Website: lowes
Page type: account-selection
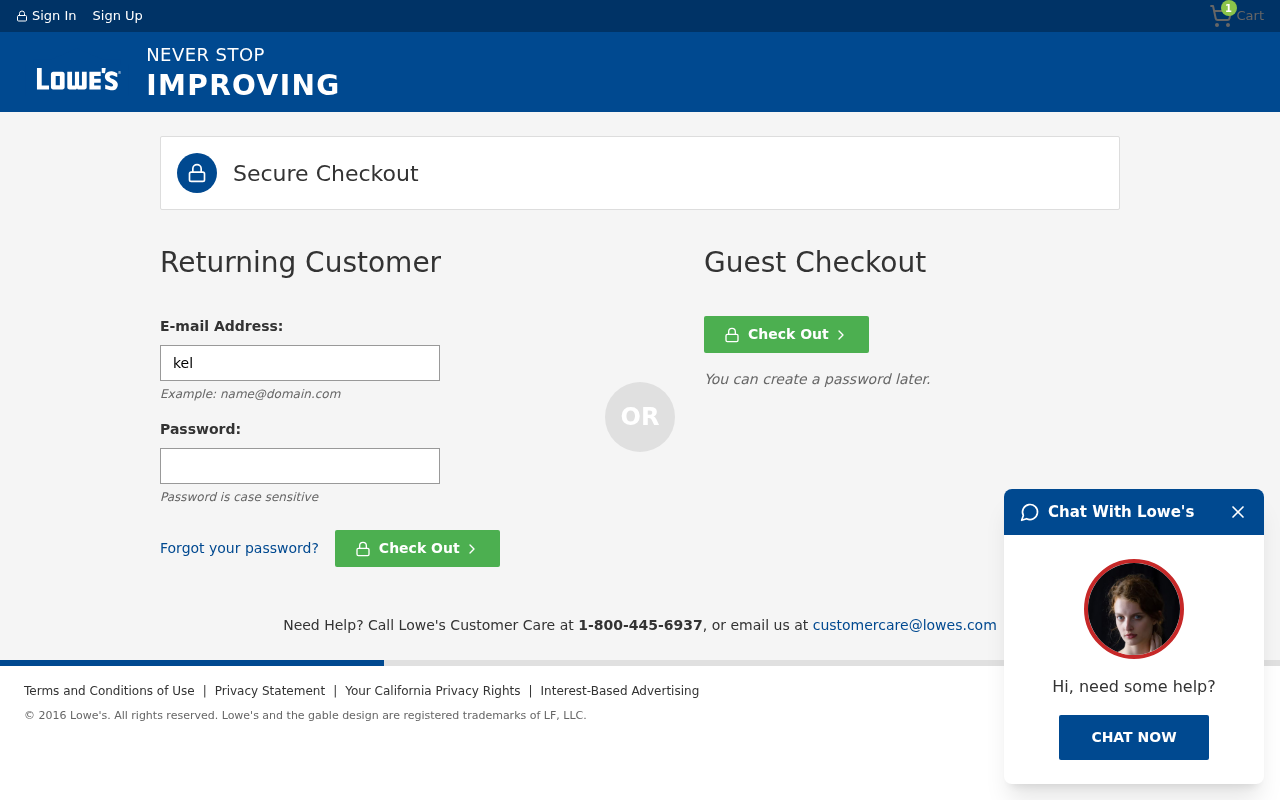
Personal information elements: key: PII_LOGIN_USERNAME
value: kelly.dunlap
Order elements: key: ORDER_NUM_ITEMS
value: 1